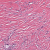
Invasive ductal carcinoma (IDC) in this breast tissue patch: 1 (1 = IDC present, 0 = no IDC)